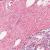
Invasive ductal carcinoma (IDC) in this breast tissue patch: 0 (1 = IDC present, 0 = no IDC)